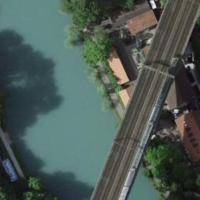
EUNIS habitat code: 57
Species observed at this site:
Chroicocephalus ridibundus
Tachymarptis melba
Fulica atra
Motacilla alba